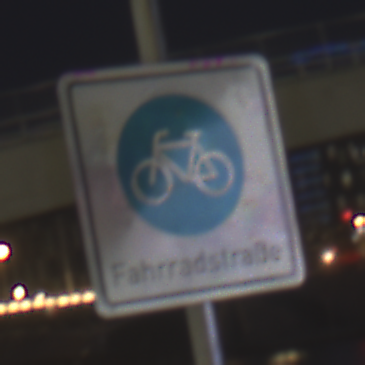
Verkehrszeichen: BeginnFahrradstrasse
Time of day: Night
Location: Outdoor (Urban)
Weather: PartlyCloudy
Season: NotSpecified
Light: Artificial